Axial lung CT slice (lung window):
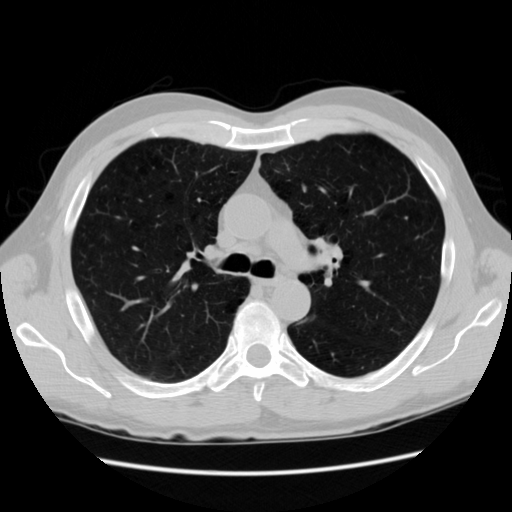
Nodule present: no